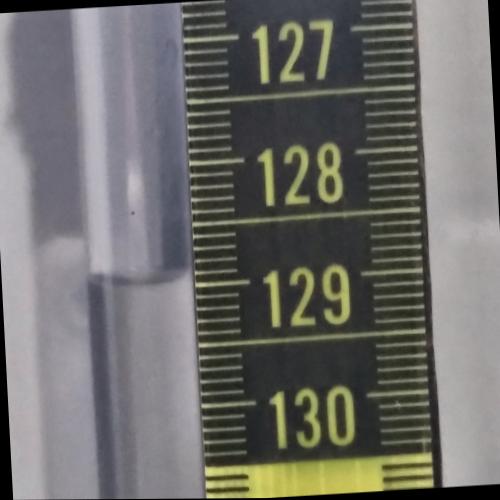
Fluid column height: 128.9 cm